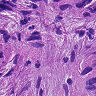
Metastatic tissue present: yes